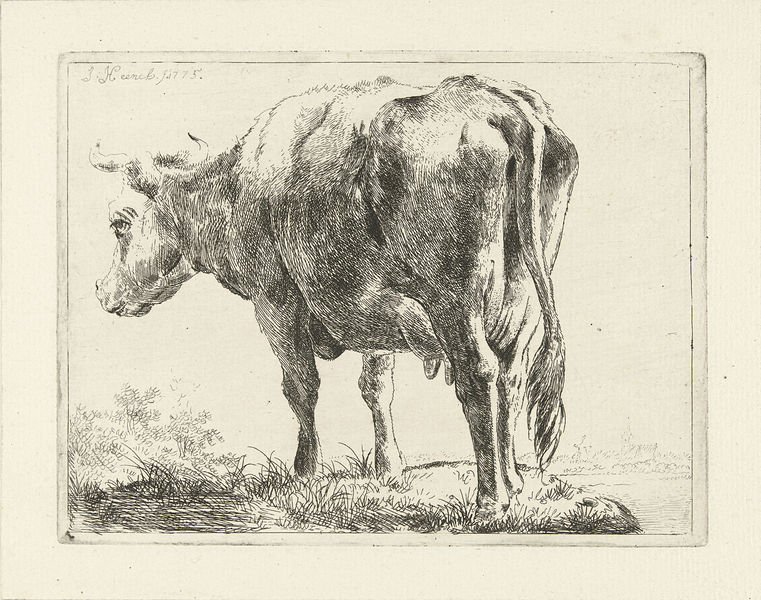
Titel: Staande koe
Künstler: Jabes Heenck
Standort: Amsterdam
Institution: Rijksmuseum
Schlagwörter: tier, bild, vieh, kuh, zeichnen, dos, gravure, champ, profil, esquisse, dessin, fusain, vache, herbe, étude, pis, pré, cornes, 1775, subiaco, neuzeitgeschichte